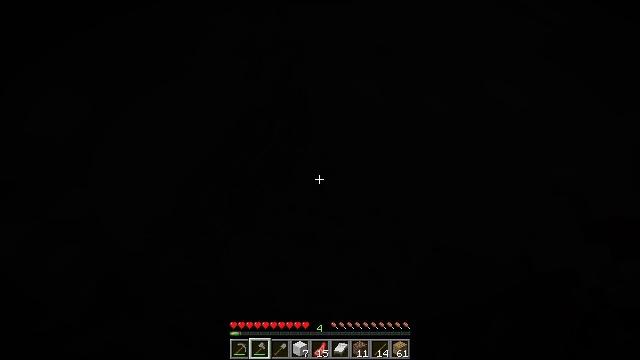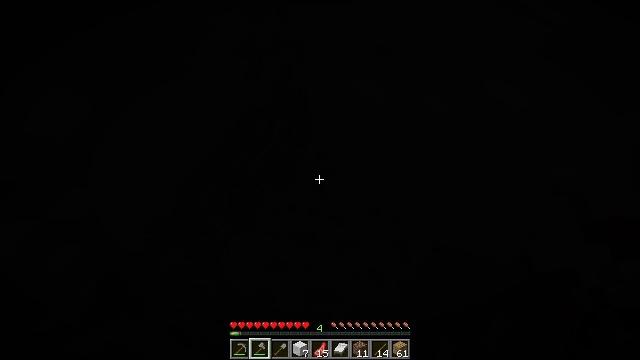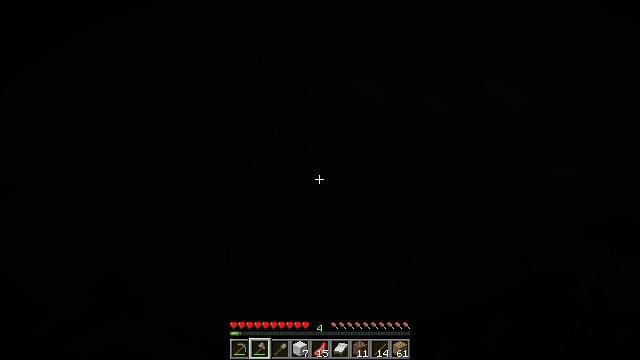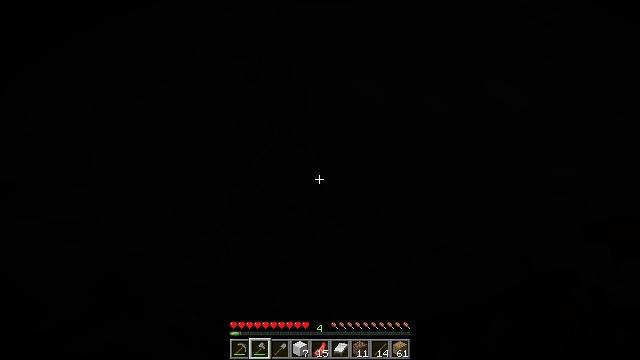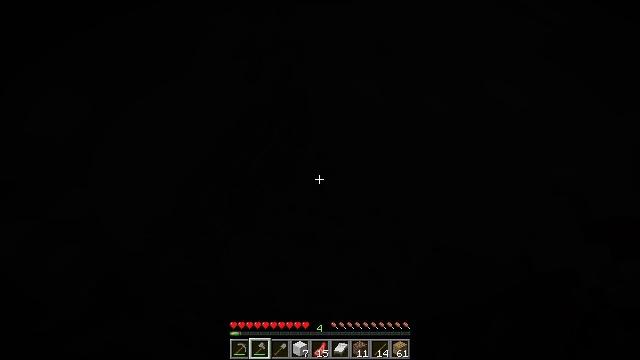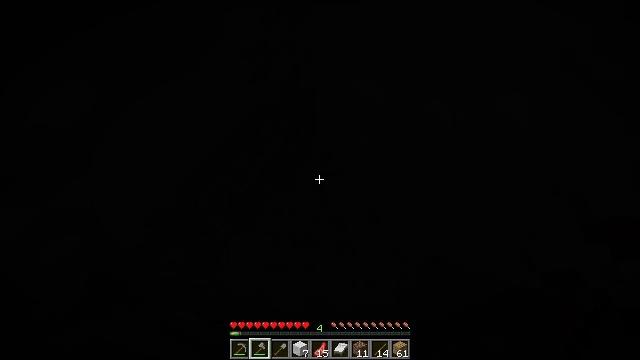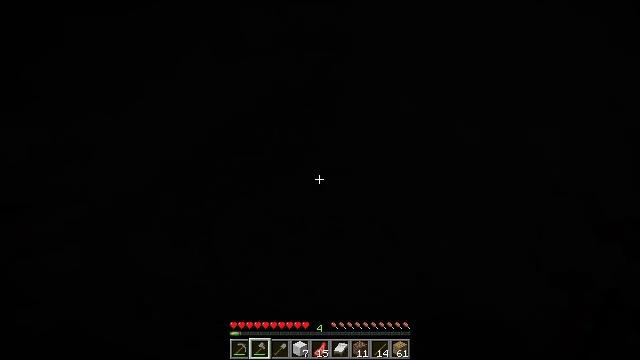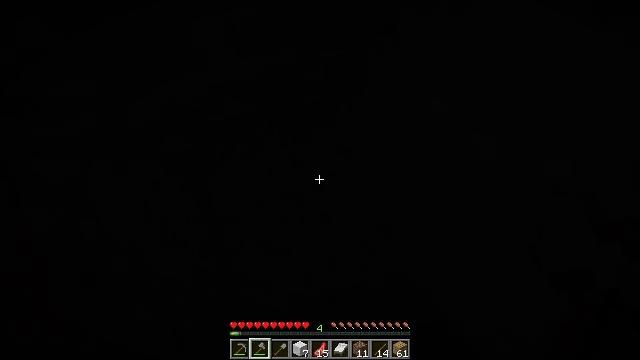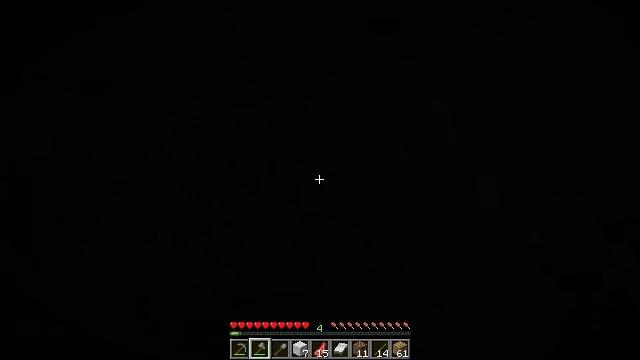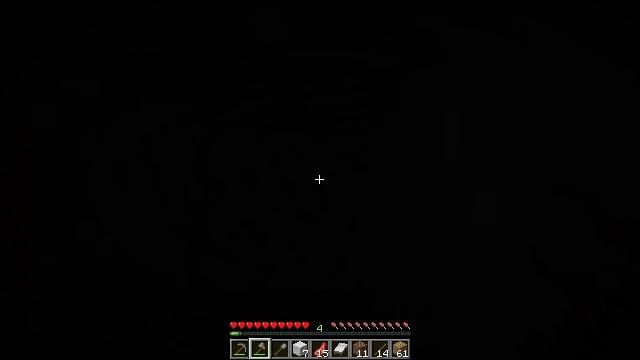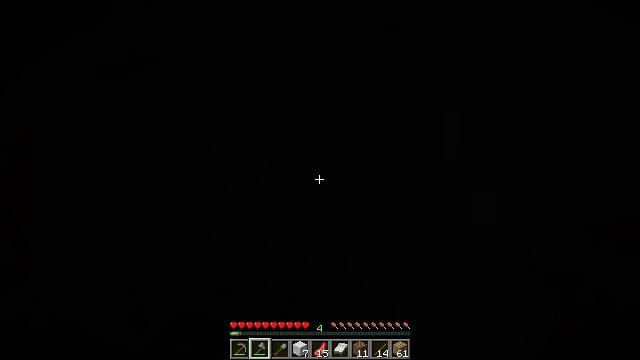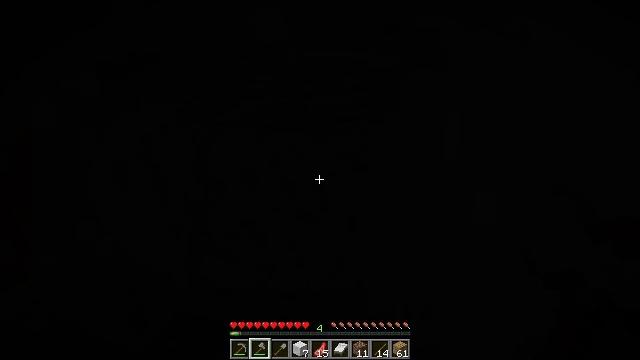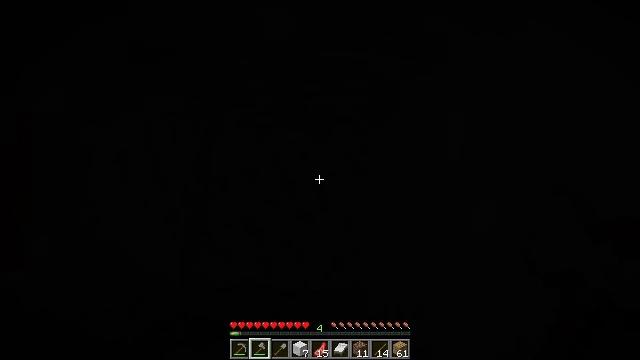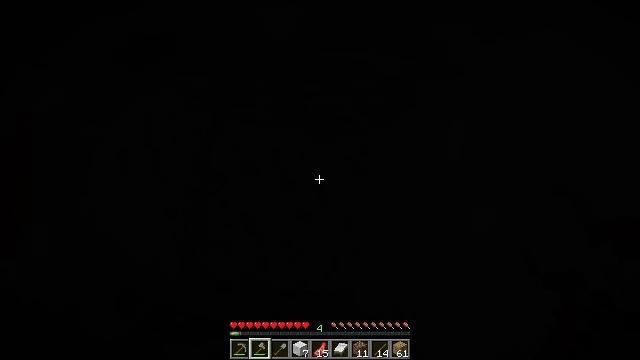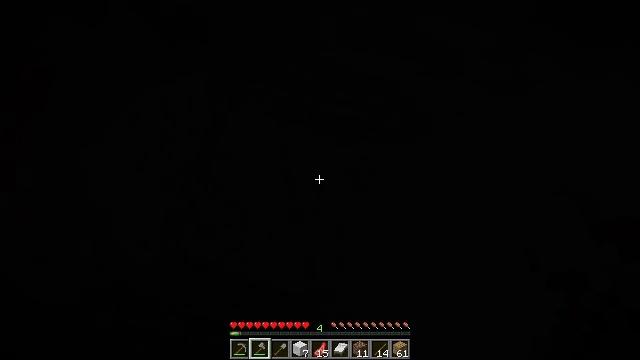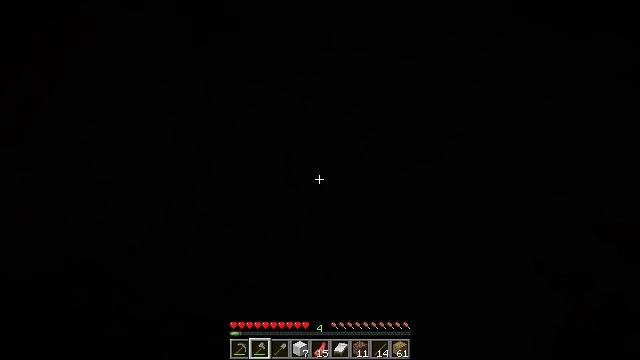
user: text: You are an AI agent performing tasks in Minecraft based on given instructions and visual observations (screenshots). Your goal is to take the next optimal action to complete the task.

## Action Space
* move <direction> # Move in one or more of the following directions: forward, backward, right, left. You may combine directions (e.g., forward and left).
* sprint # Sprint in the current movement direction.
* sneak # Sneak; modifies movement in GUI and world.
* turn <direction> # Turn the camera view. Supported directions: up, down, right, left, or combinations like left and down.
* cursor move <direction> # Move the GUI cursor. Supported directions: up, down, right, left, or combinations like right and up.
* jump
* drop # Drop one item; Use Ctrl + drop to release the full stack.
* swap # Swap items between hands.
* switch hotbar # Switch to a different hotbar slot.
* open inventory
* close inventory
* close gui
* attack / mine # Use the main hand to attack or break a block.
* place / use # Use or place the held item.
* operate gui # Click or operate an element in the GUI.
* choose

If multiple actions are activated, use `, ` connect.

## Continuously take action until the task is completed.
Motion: motion action
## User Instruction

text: Collect gravel for your inventory.
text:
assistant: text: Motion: no_op
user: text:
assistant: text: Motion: no_op
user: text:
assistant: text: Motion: no_op
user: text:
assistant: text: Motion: no_op
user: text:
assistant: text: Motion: no_op
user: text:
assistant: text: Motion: no_op
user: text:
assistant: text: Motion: turn left and up
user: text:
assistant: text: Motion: turn left and down
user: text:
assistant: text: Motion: turn left and down
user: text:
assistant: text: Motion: turn left and down
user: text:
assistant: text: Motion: turn left and down, use / place
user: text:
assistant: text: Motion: use / place
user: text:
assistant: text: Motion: use / place
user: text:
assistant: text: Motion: turn left, use / place
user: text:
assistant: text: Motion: turn left
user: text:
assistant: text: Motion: turn left and up
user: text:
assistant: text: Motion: turn left and up
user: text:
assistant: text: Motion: turn left and up
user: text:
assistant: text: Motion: turn left and up
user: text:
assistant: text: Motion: turn left, use / place
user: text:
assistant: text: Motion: use / place
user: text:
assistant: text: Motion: use / place
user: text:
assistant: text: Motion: use / place
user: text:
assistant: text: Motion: no_op
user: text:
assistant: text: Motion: no_op
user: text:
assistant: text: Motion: no_op
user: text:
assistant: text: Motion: no_op
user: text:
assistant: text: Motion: no_op
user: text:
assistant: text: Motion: no_op
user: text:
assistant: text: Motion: no_op